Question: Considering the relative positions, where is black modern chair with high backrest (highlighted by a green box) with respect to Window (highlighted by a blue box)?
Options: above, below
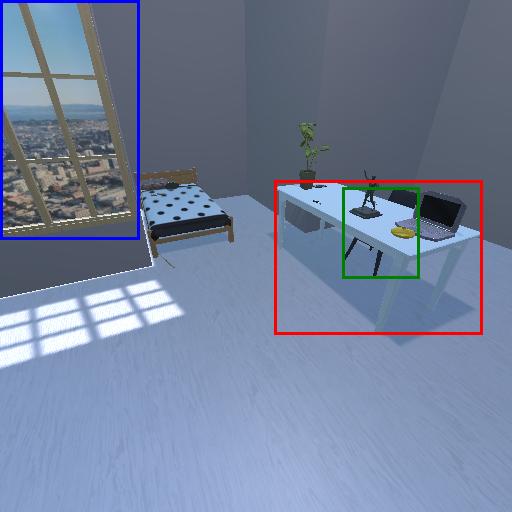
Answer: above